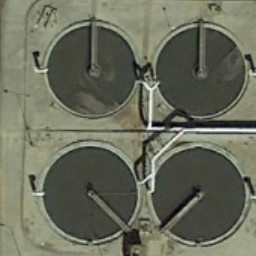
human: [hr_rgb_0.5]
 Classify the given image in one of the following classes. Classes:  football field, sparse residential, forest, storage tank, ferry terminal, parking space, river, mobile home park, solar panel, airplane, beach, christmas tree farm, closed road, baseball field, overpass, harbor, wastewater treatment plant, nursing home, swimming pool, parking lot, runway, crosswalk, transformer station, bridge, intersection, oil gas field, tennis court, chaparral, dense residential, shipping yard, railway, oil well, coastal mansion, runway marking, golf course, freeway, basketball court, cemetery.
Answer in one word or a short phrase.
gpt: wastewater treatment plant